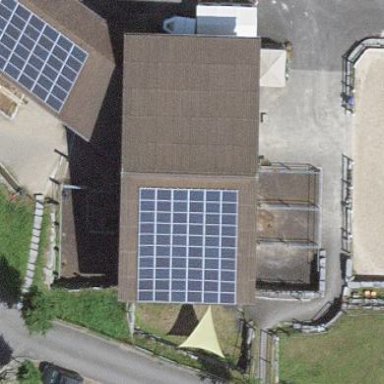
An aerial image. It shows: Solar power generator.